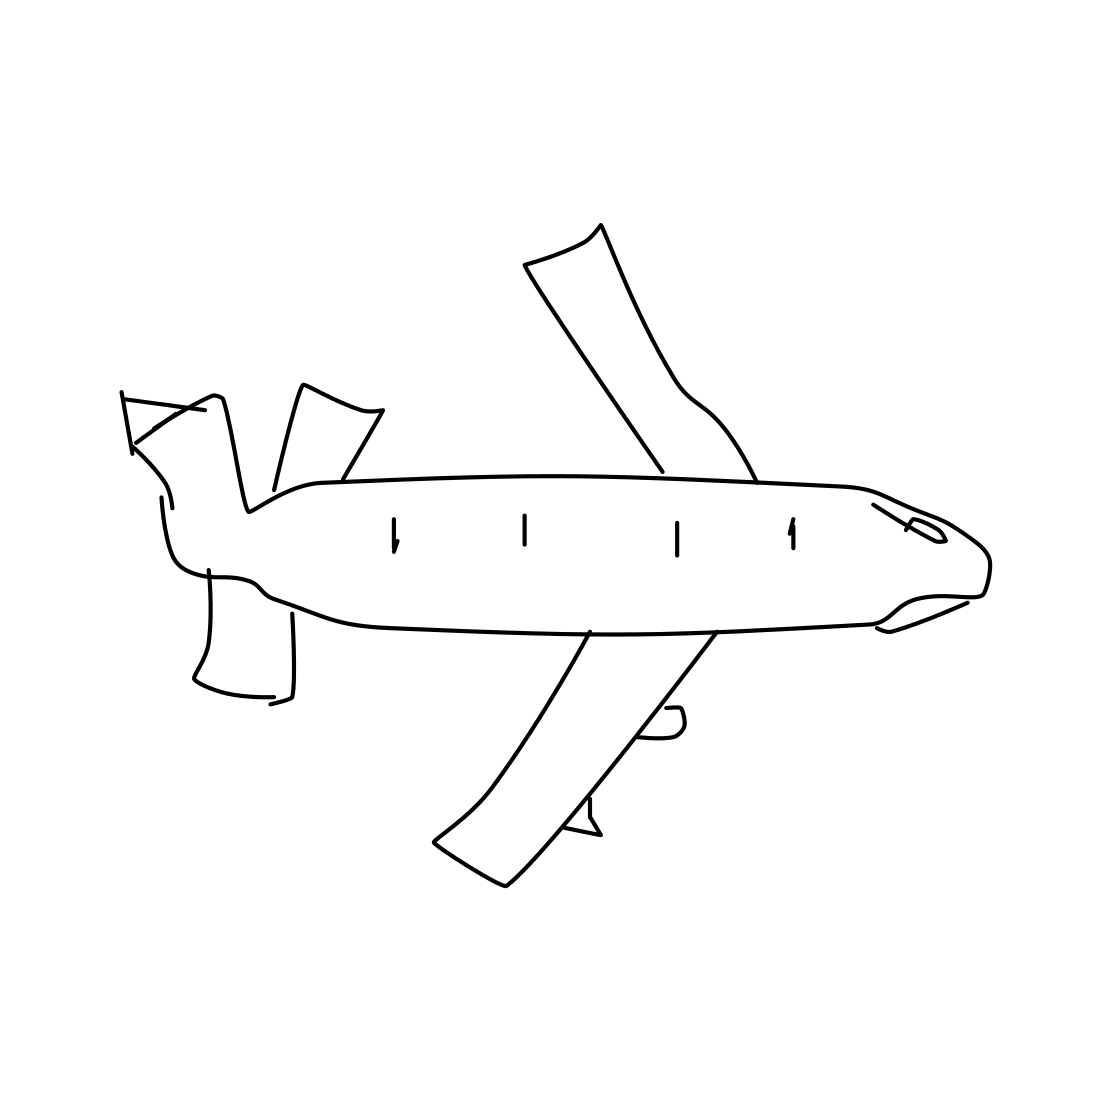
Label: airplane